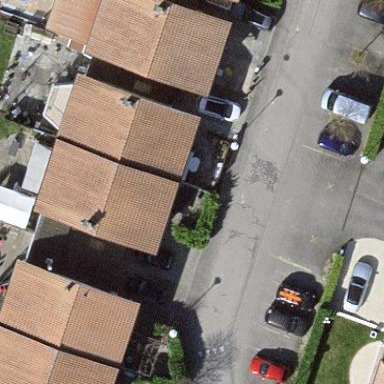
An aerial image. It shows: Semi-detached house.